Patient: sex F, age 67
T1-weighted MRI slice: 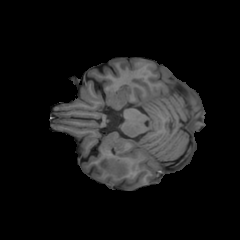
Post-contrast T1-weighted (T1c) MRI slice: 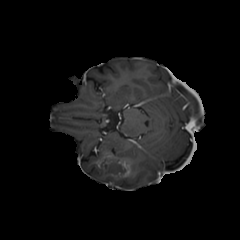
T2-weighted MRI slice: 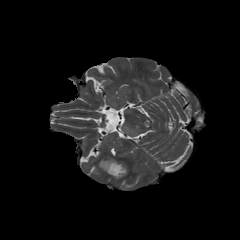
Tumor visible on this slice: yes
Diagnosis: Glioblastoma, IDH-wildtype
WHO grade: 4